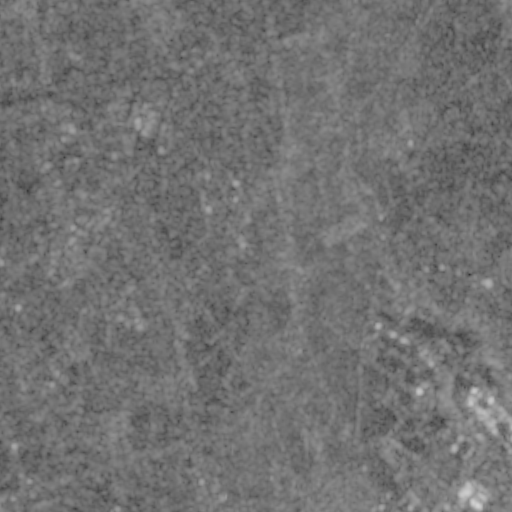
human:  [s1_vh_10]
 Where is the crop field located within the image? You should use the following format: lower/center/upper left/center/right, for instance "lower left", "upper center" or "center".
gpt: The crop field is located in the lower left of the image.
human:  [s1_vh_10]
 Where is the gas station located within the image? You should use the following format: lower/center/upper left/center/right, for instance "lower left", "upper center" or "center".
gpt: The gas station is located in the upper left of the image.
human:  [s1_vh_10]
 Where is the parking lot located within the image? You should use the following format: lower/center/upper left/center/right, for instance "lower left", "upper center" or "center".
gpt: The parking lot is located in the lower right of the image.
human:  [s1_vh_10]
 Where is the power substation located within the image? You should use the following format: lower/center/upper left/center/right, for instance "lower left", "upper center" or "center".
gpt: The power substation is located in the lower right of the image.
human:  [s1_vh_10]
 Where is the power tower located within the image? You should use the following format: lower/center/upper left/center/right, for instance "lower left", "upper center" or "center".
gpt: The power tower is located in the upper of the image.
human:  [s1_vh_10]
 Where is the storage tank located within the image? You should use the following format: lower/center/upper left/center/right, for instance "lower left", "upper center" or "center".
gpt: The storage tank is located in the lower right of the image.
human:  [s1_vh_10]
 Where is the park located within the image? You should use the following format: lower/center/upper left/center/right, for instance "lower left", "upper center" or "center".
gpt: There is no park in the image.

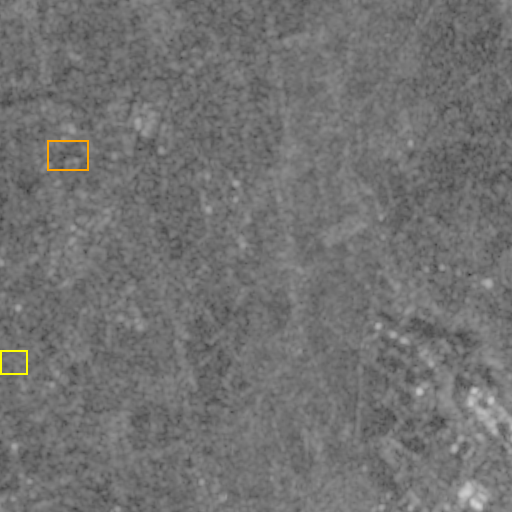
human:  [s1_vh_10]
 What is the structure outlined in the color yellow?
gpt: The structure outlined in yellow is a crop field.
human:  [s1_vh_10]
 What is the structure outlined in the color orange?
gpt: The structure outlined in orange is a park.
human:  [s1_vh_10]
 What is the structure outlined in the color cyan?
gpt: There is no cyan outline.